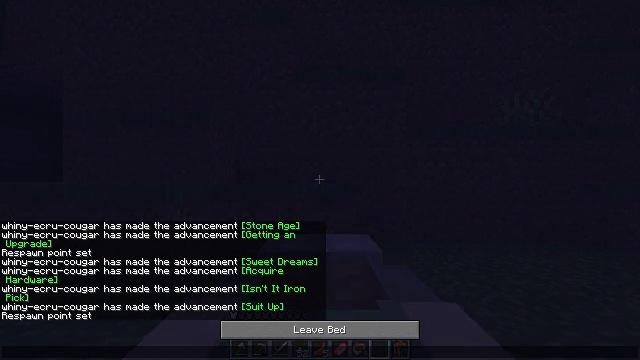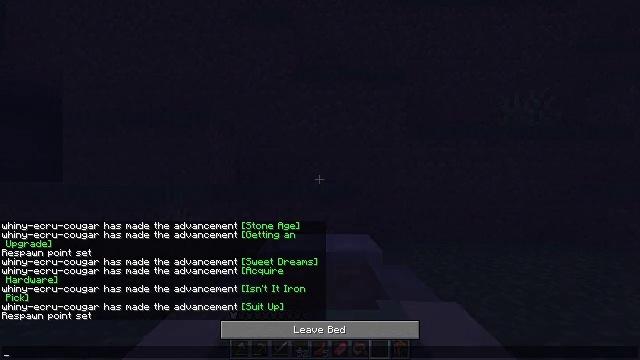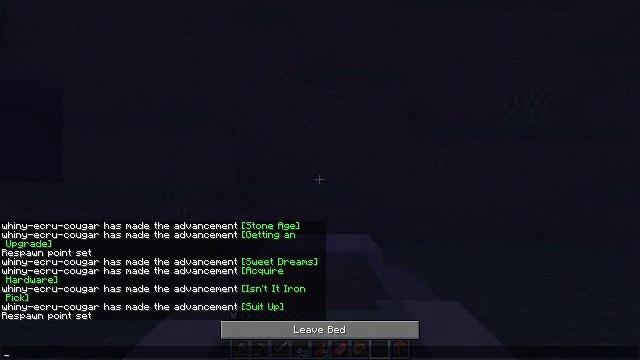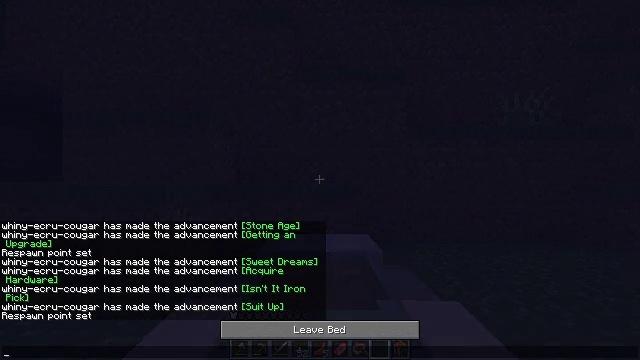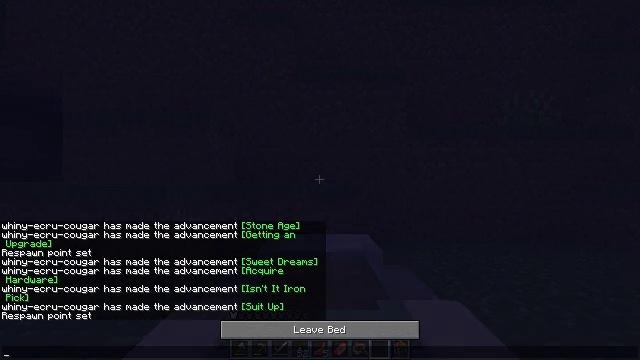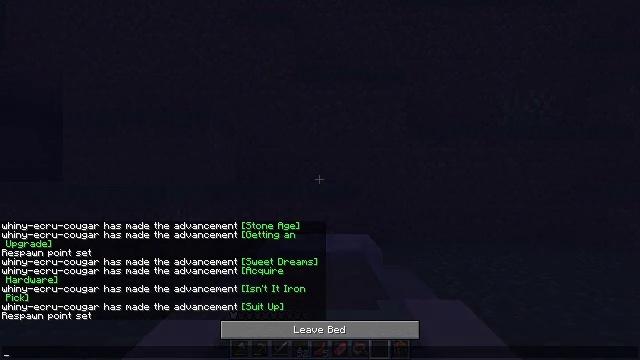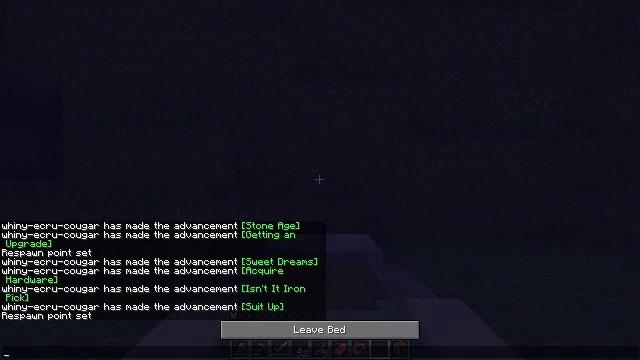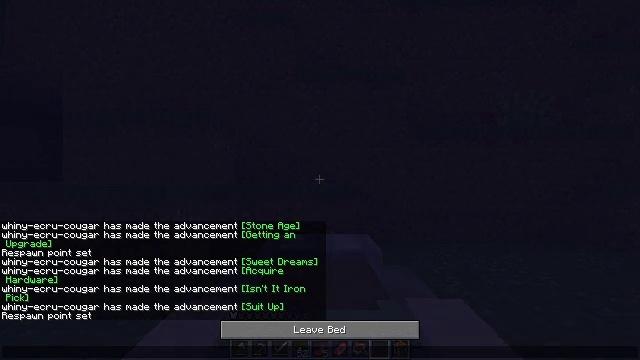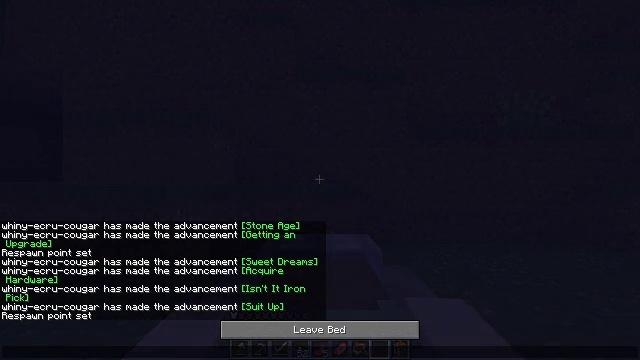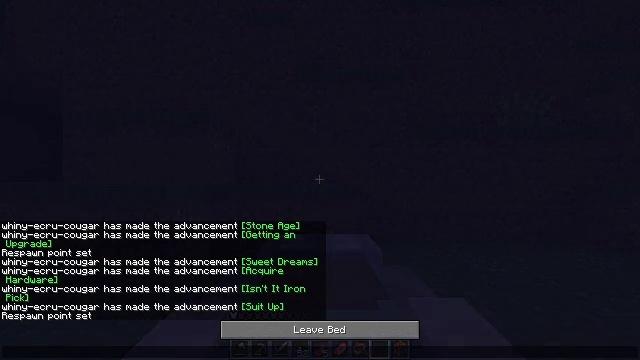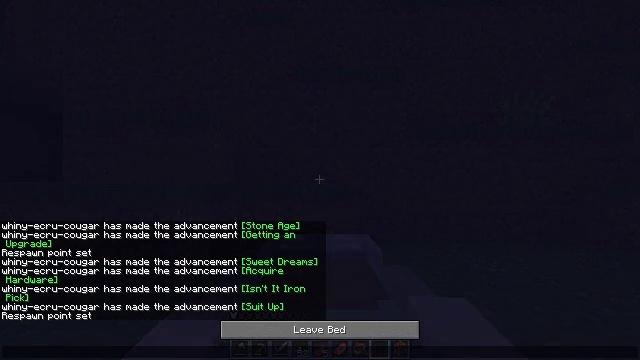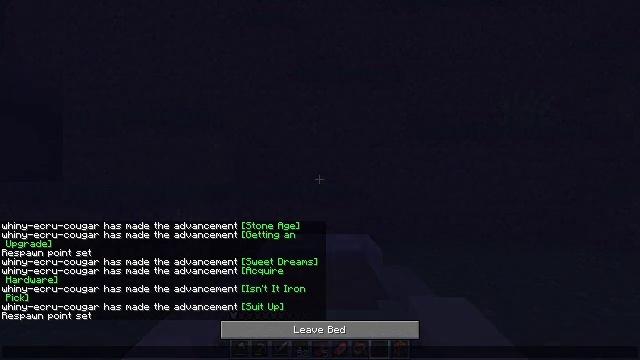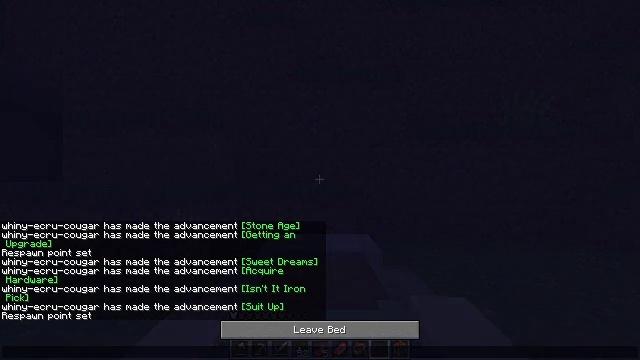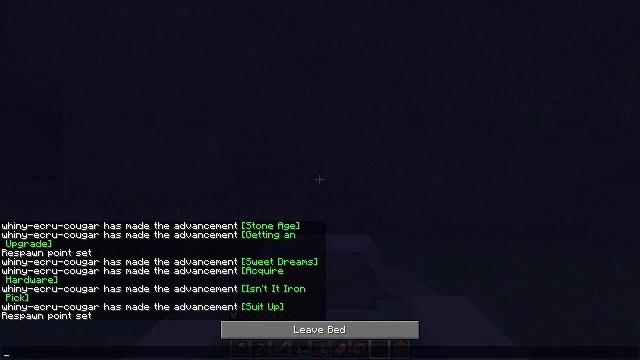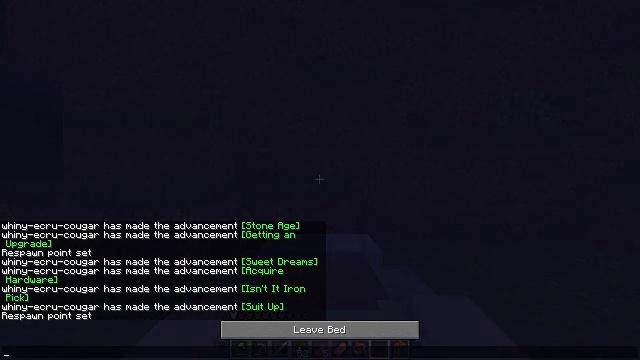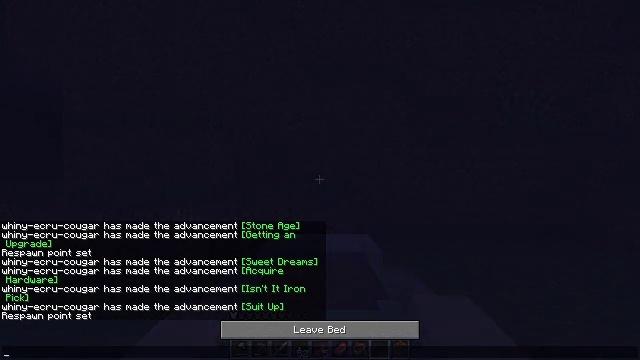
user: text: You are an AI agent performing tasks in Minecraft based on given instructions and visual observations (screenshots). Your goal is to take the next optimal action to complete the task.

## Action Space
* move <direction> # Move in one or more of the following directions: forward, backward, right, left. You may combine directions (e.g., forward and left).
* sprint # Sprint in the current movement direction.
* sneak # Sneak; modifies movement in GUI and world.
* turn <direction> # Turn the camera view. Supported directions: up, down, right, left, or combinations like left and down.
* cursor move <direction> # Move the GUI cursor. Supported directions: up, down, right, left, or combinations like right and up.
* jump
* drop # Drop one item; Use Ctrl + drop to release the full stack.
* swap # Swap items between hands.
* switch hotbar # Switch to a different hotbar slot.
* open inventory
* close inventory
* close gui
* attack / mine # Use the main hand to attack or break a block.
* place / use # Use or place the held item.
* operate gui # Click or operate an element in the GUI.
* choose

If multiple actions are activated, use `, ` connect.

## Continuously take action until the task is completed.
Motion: motion action
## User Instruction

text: Pick up the light gray bed by mining it.
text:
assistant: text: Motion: no_op
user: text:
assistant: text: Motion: no_op
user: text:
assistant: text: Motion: no_op
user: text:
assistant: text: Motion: no_op
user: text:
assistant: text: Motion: no_op
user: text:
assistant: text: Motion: no_op
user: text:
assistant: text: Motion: no_op
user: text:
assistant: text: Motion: no_op
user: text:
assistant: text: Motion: no_op
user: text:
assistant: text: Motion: no_op
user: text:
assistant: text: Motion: no_op
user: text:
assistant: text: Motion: no_op
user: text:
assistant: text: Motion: no_op
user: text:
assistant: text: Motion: no_op
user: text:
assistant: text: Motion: cursor move right
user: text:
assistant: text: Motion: cursor move right and up
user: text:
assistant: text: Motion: cursor move right and up
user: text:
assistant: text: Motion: cursor move right and up
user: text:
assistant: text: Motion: close gui
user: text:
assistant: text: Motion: turn up
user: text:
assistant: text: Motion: no_op
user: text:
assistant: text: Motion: no_op
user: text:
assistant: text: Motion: no_op
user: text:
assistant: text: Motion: no_op
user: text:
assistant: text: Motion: no_op
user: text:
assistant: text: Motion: no_op
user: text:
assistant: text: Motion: no_op
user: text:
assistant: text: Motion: no_op
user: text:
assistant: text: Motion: no_op
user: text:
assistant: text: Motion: turn left and down